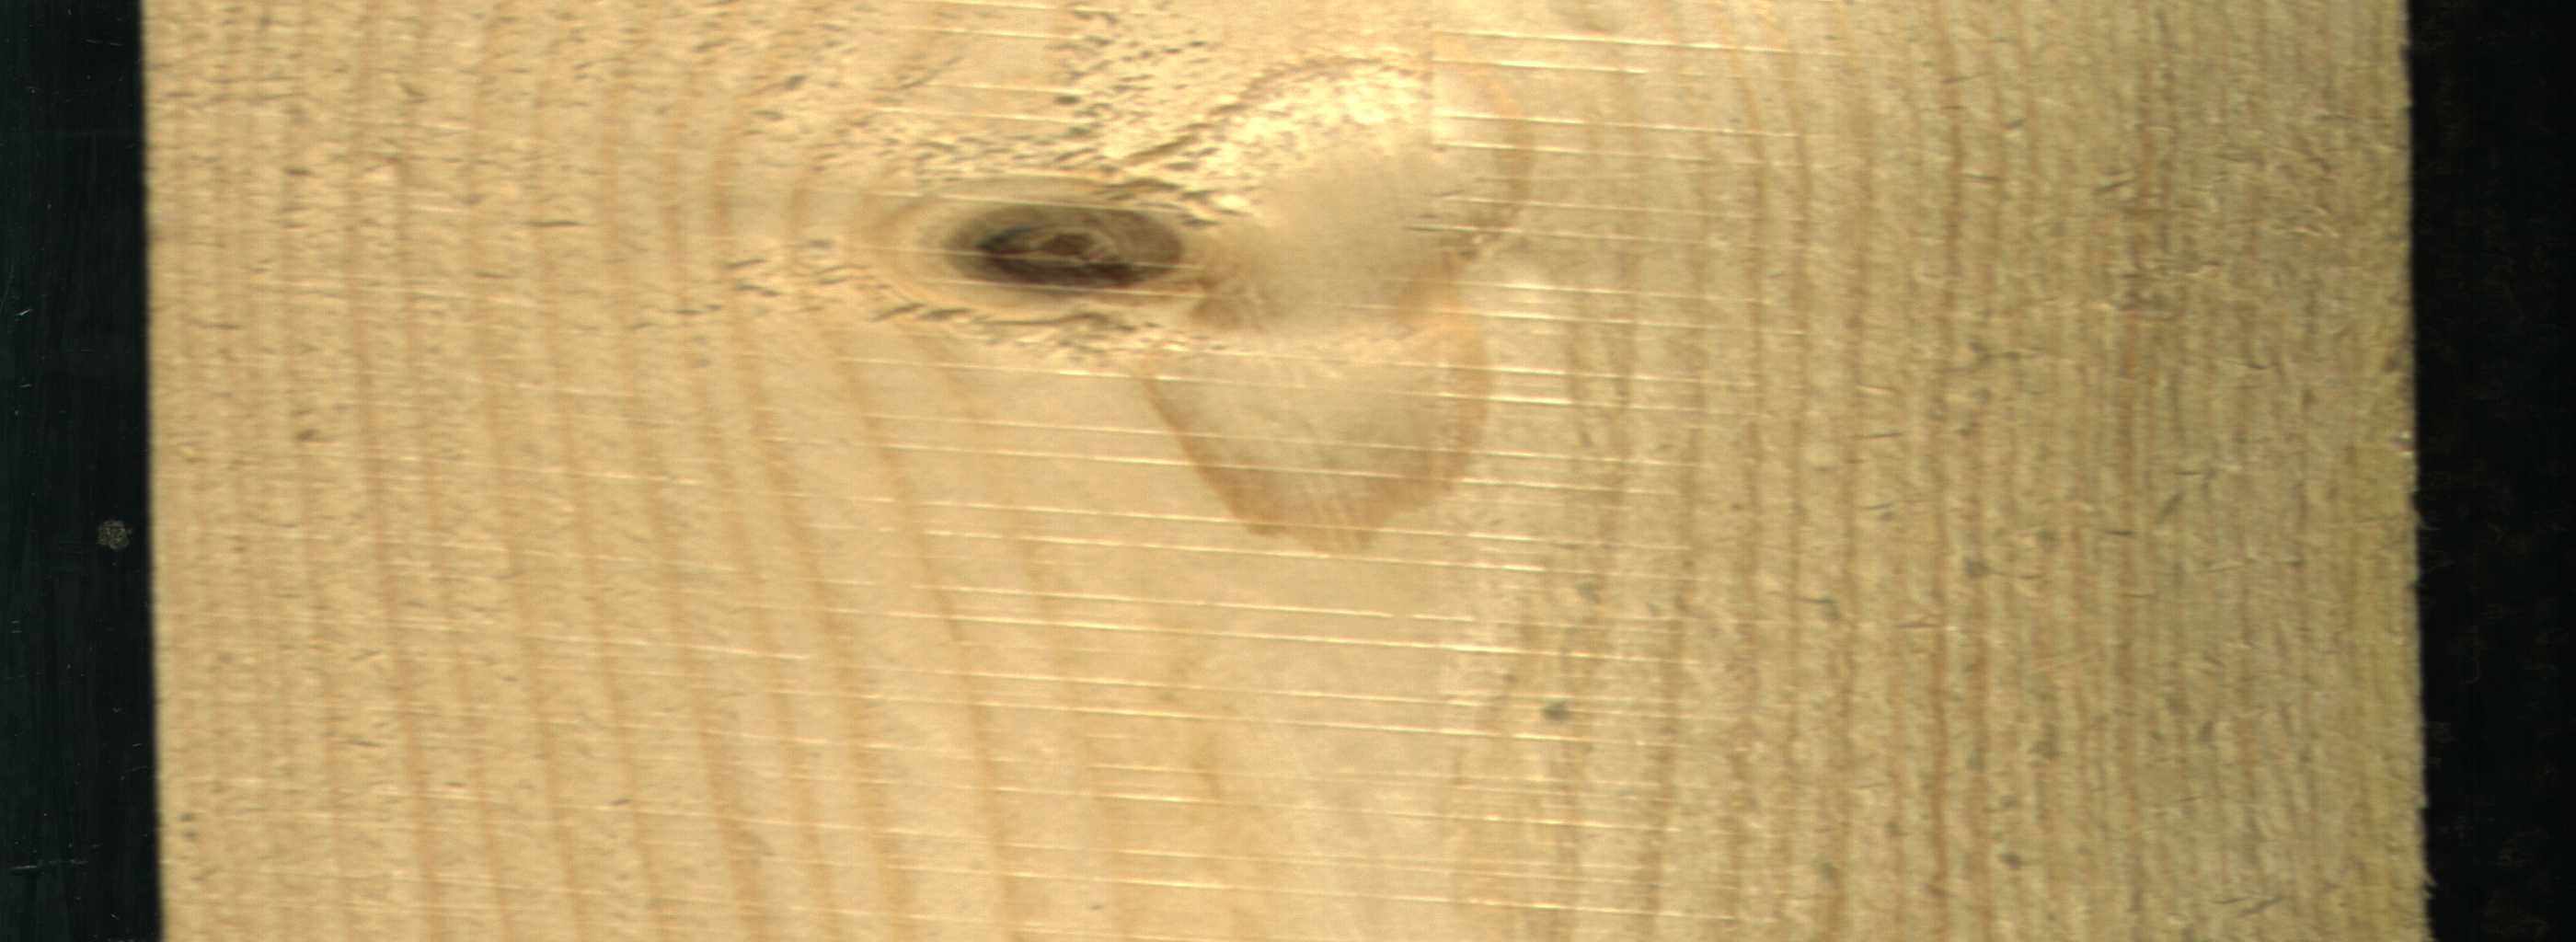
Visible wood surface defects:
Live_Knot